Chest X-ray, PA view. Patient: 19 years old, sex M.
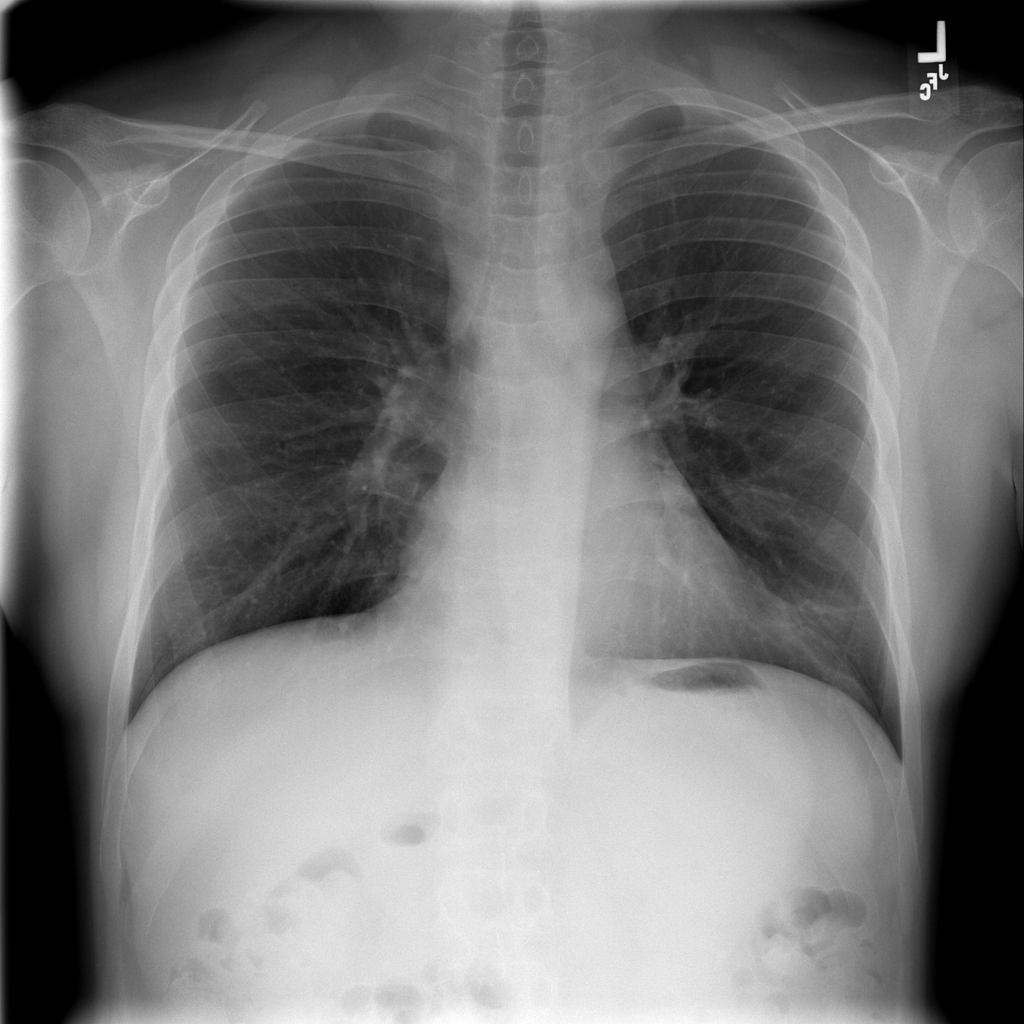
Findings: Atelectasis